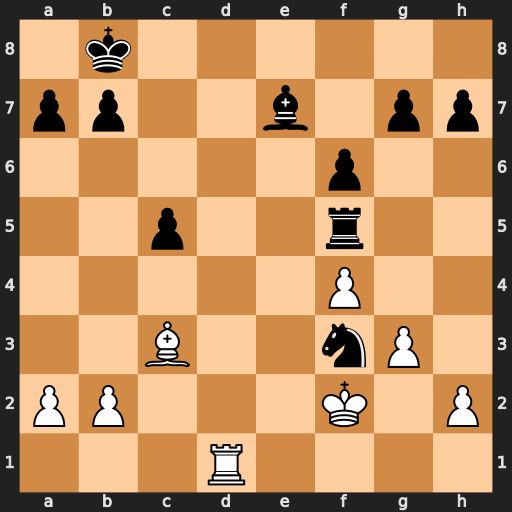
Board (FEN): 1k6/pp2b1pp/5p2/2p2r2/5P2/2B2nP1/PP3K1P/3R4
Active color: w
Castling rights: -
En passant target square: -
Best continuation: Kxf3 Rh5 Rd7